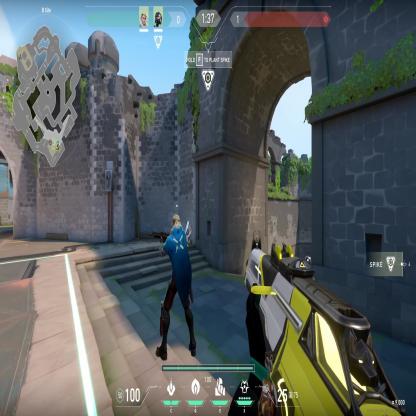
Label: teammate